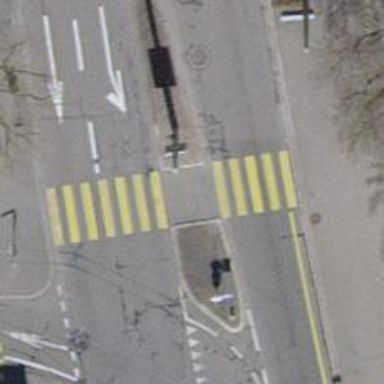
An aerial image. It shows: Marked crossing with island.